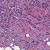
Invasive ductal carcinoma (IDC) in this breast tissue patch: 1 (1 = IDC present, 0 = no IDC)